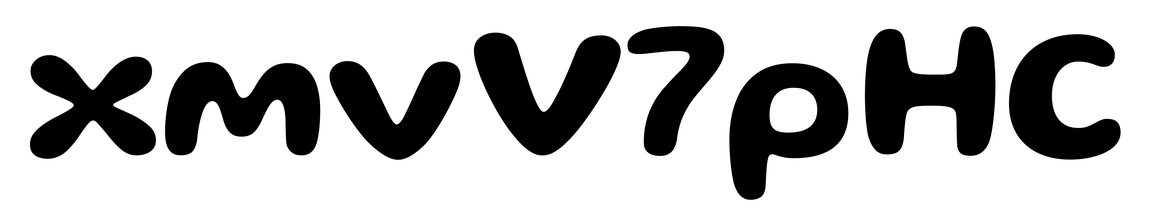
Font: Gluten_SemiBold